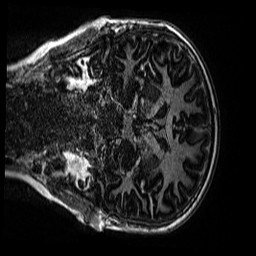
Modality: MP2RAGE
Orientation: coronal
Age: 11
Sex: female
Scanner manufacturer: siemens
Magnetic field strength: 3 T
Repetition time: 4 s
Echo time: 0.00299 s